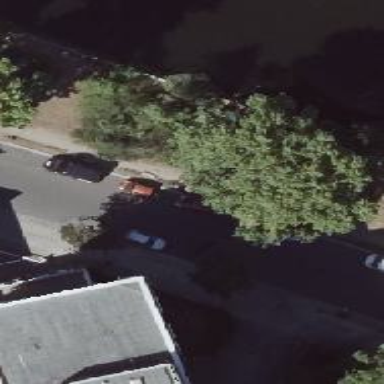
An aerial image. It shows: Residential road with asphalt surface and separate sidewalk.